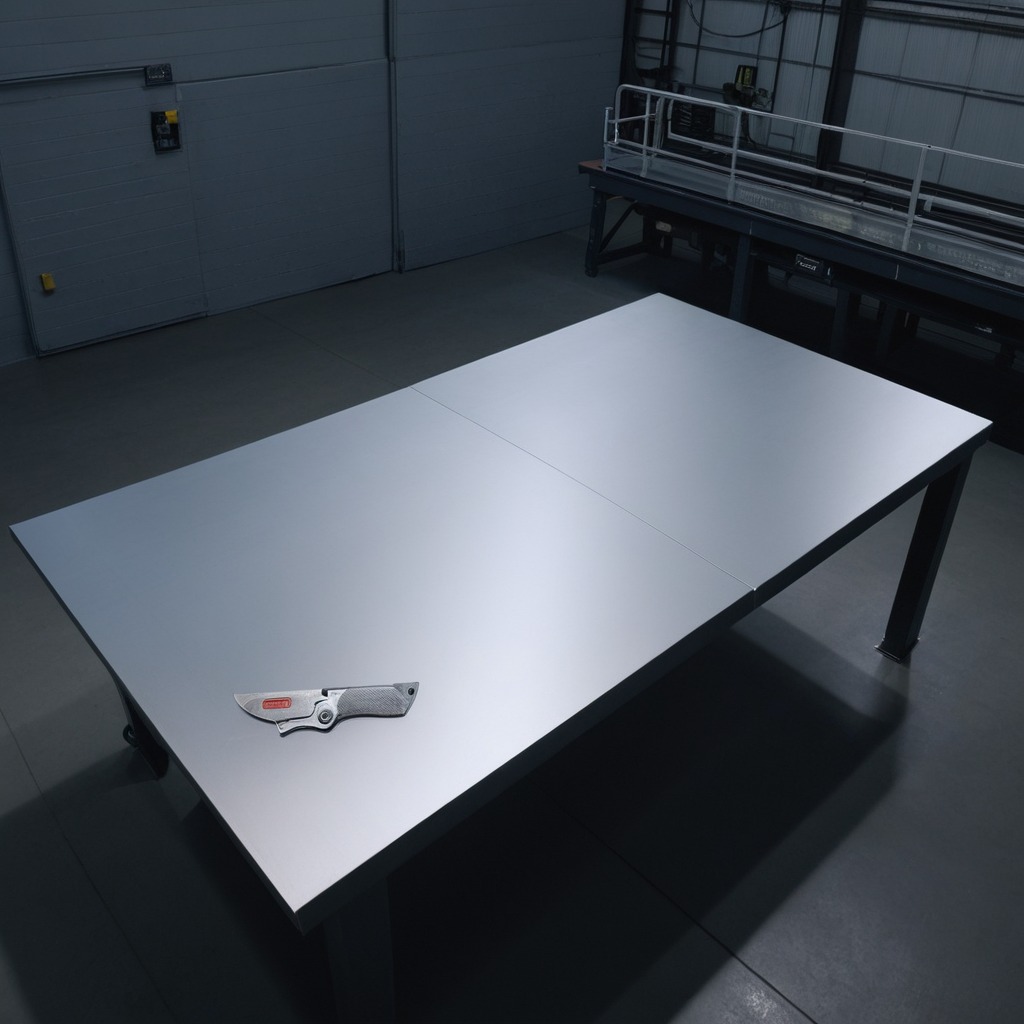
A utility knife is lying on the tabletop.